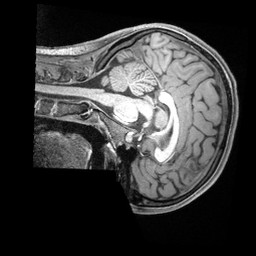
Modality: T1w
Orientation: sagittal
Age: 19
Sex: female
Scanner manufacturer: siemens
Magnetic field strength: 3 T
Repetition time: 2.4 s
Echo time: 0.00226 s